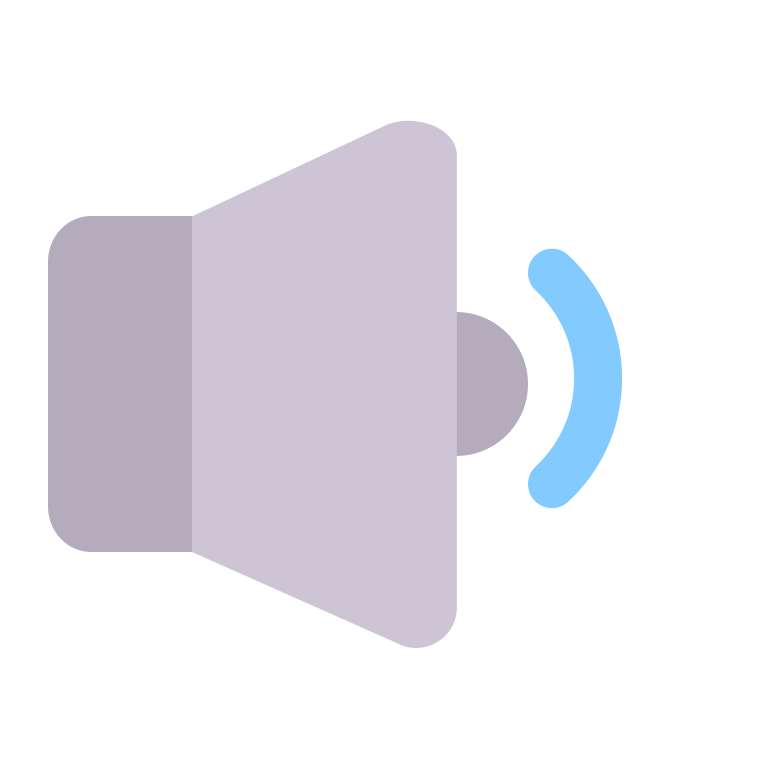
speaker  volume flat